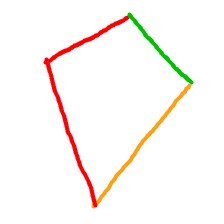
Shape: kite